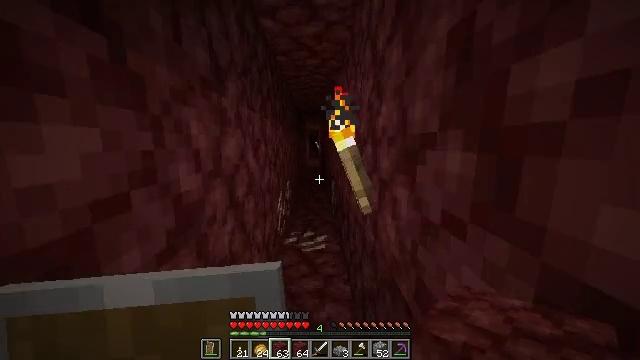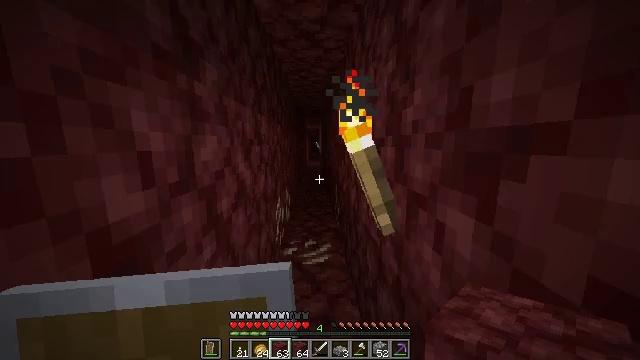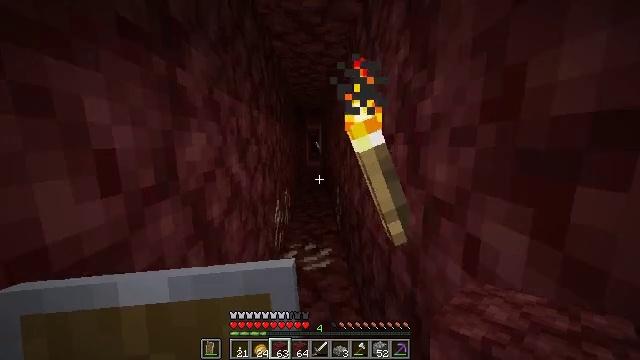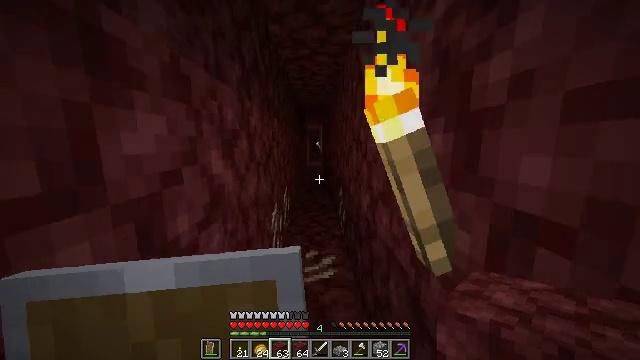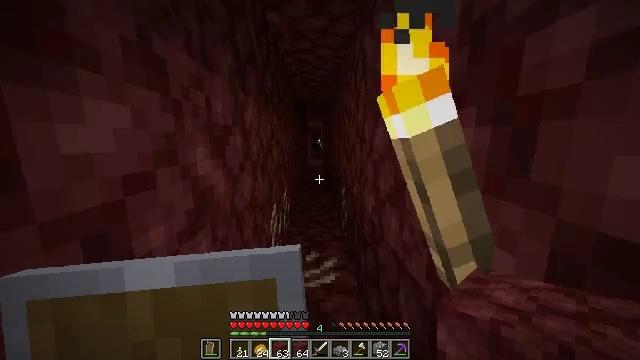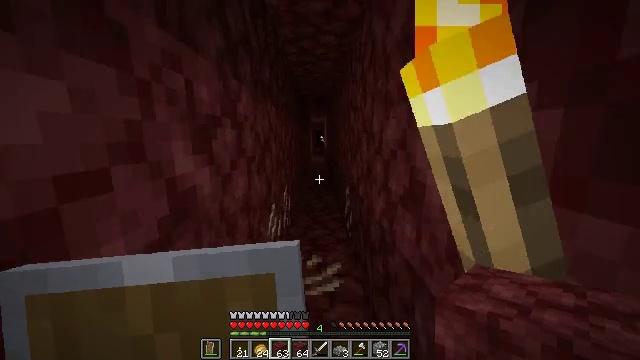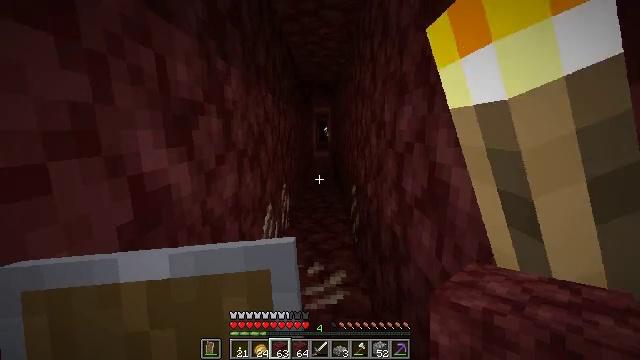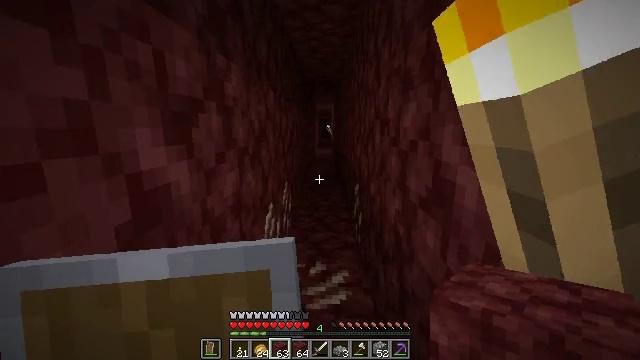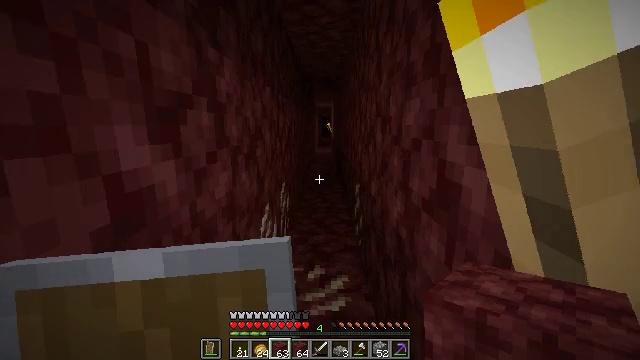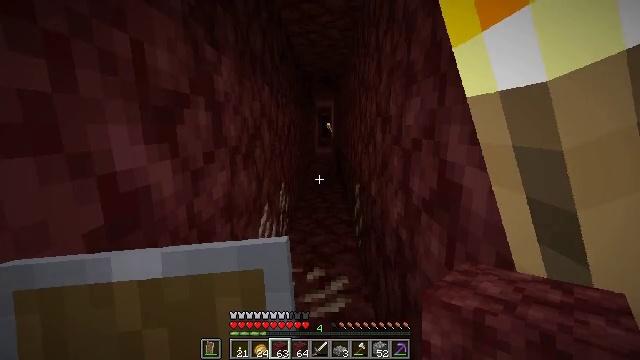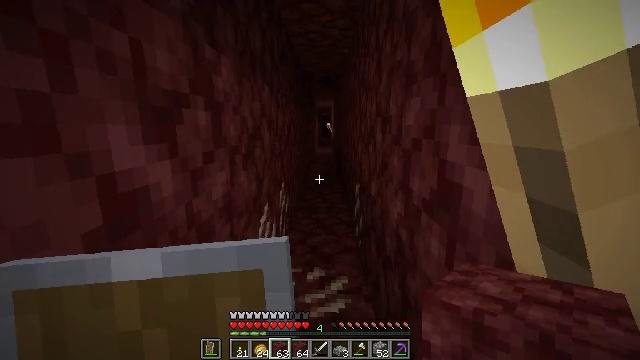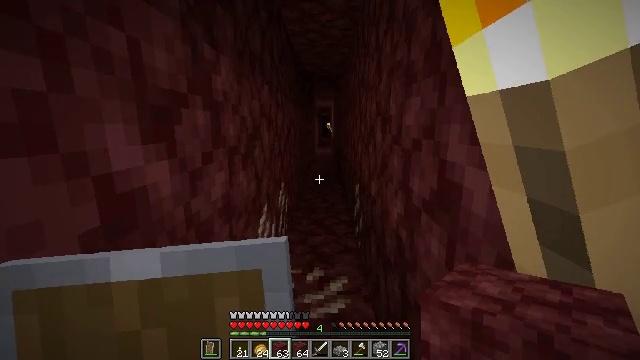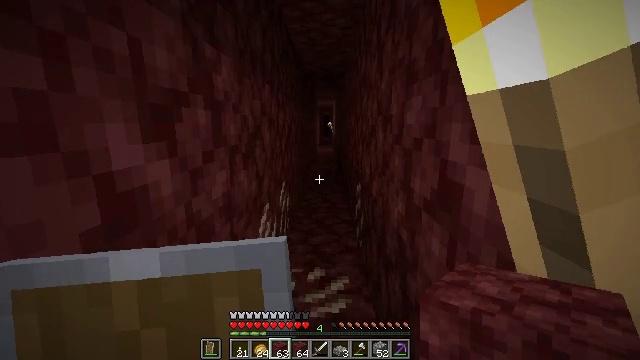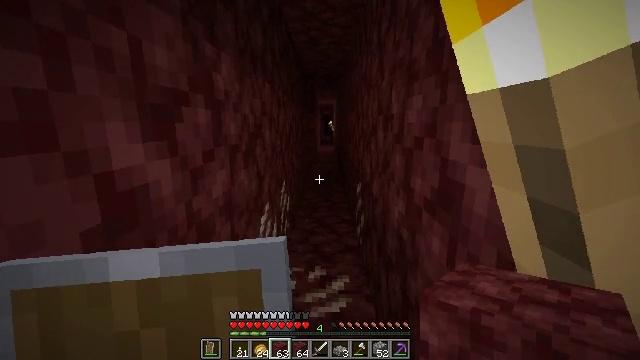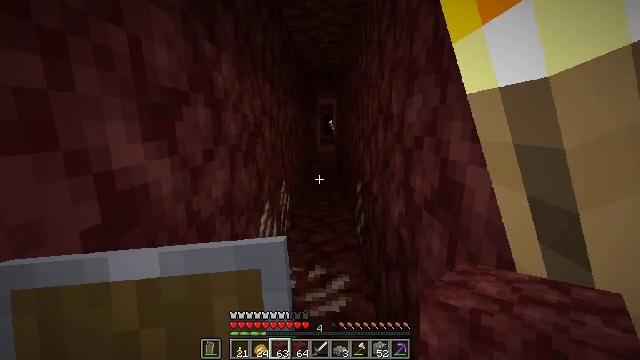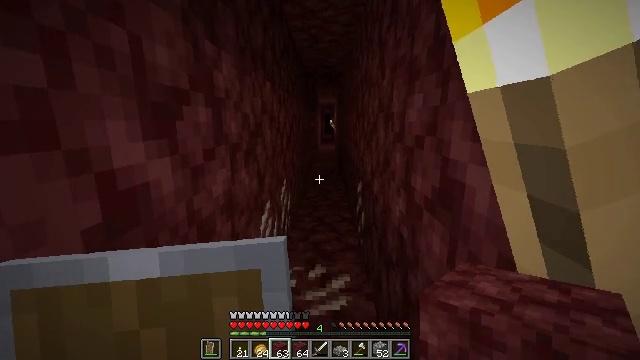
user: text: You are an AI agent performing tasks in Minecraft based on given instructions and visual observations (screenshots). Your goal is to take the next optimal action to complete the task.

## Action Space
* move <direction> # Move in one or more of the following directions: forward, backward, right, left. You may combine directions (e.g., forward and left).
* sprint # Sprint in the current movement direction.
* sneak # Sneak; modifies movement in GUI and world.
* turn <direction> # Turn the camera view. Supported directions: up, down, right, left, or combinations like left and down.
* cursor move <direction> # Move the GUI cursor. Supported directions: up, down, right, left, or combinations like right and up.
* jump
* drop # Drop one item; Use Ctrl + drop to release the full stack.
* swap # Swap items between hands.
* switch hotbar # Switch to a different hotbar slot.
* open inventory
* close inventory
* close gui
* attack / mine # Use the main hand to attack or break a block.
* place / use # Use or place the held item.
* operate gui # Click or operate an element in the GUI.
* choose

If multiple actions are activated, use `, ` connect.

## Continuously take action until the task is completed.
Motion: motion action
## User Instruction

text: Extract nether quartz by breaking the ore.
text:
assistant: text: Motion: move forward
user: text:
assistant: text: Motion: move forward
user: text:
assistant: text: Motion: move forward
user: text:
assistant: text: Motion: no_op
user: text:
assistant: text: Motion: no_op
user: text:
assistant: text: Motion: no_op
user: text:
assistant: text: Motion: no_op
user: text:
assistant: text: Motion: no_op
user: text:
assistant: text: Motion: no_op
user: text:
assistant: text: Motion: no_op
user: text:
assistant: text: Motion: no_op
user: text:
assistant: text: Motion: no_op
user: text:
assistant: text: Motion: no_op
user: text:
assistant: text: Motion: no_op
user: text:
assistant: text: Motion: no_op
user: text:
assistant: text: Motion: no_op
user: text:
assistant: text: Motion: no_op
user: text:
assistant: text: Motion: no_op
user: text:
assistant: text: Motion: no_op
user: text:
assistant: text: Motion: no_op
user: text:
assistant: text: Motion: no_op
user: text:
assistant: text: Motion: no_op
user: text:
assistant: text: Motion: no_op
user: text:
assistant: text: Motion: no_op
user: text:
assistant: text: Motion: no_op
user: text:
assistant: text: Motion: no_op
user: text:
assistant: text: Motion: no_op
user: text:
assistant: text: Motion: no_op
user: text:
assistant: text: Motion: no_op
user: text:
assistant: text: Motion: no_op